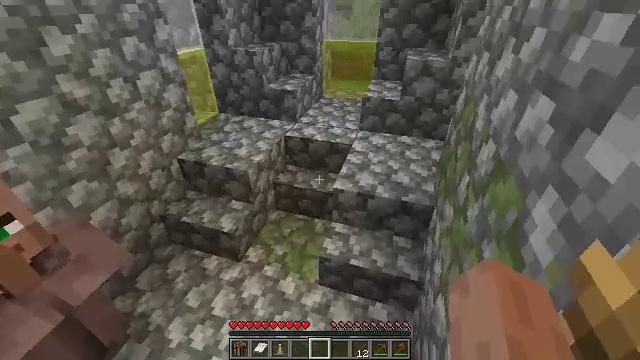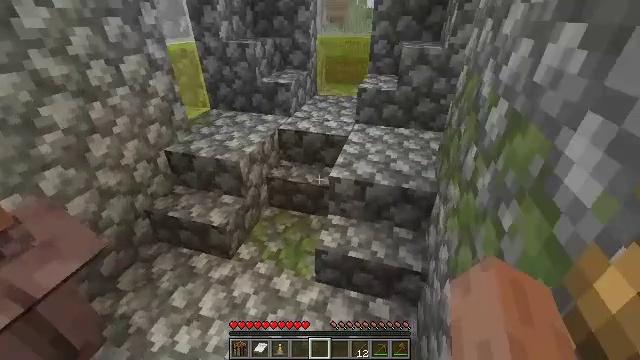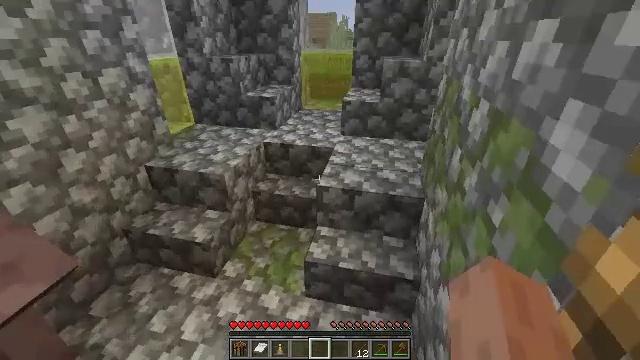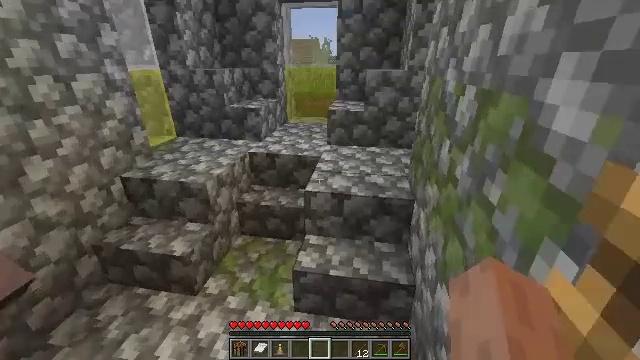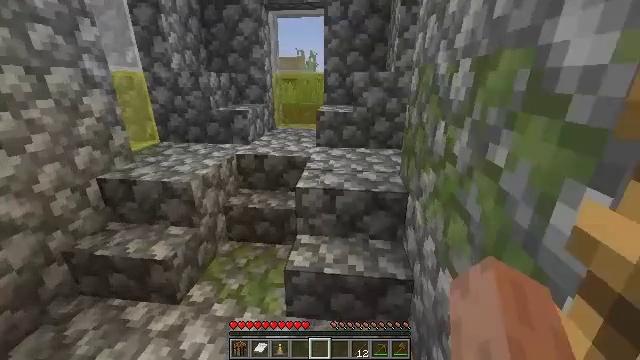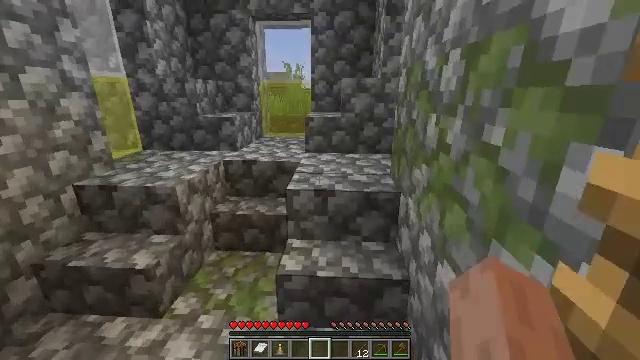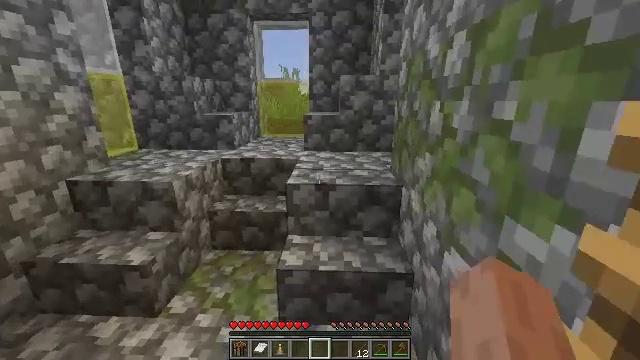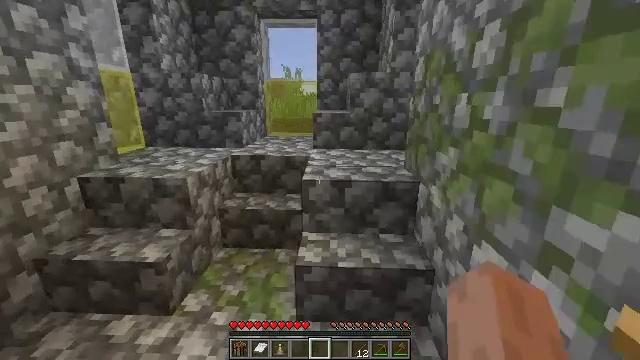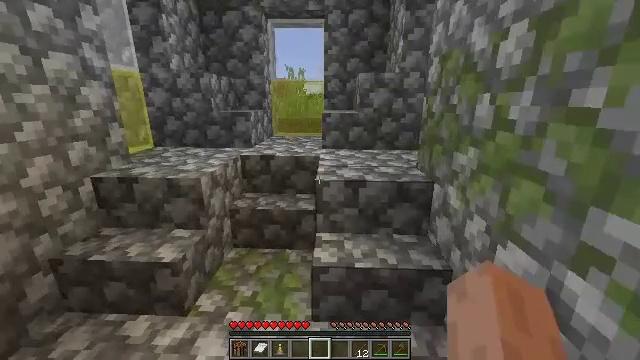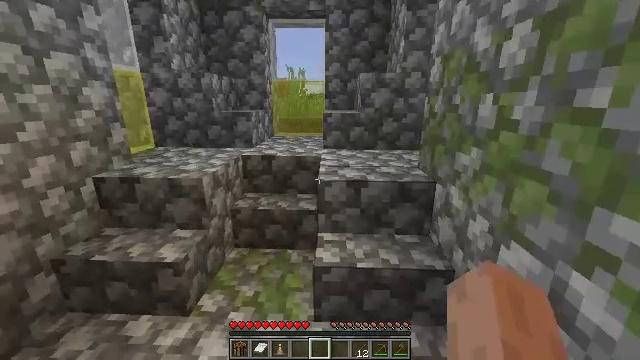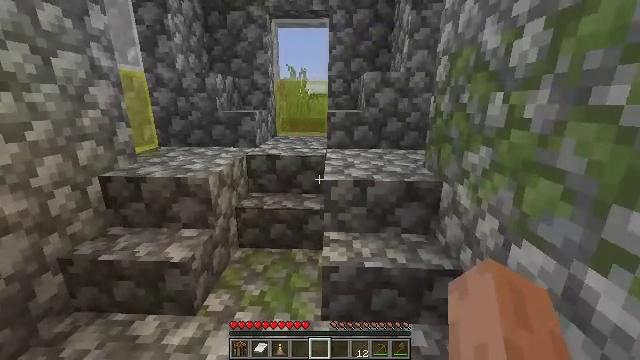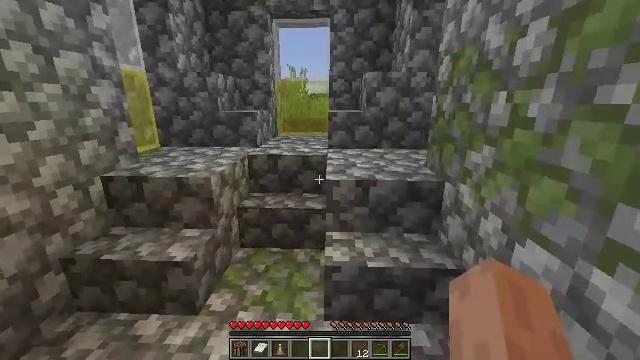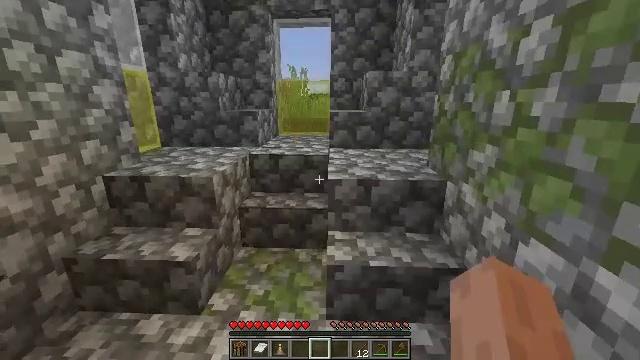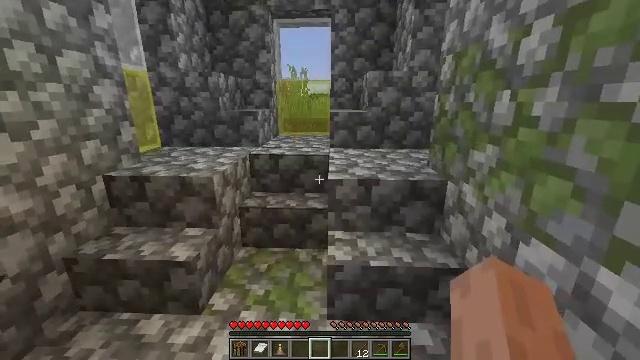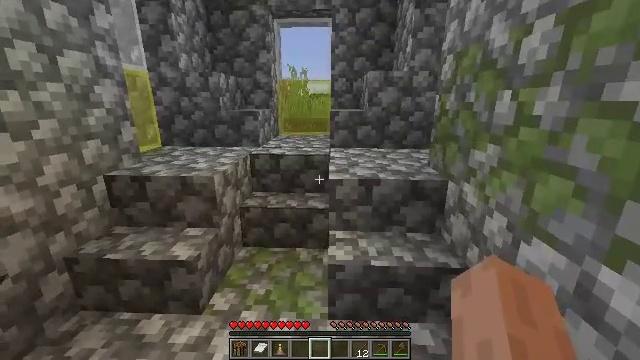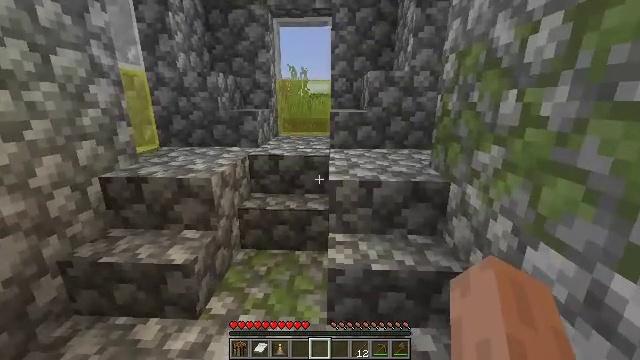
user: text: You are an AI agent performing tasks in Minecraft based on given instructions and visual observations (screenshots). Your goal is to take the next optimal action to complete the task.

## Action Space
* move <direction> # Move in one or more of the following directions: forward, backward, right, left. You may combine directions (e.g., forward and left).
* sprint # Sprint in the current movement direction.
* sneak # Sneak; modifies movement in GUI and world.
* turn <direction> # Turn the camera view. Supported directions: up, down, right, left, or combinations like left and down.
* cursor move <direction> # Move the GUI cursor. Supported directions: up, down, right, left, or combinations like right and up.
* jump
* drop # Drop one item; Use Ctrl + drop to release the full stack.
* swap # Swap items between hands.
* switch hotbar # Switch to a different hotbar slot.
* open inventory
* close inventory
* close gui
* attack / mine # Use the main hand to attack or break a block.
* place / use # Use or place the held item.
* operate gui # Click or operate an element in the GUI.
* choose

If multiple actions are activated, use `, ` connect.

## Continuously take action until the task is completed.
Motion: motion action
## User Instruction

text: Break the cobblestone stairs for materials.
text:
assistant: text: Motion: turn right and up
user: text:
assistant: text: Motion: turn right and up
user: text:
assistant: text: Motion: move left, turn right and up
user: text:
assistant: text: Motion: move left, turn right and up
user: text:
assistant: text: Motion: move left, turn right and up
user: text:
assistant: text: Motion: move left, turn up
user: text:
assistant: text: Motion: move left
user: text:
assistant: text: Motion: no_op
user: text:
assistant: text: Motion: no_op
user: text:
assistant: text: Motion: no_op
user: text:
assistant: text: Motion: no_op
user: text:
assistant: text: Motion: no_op
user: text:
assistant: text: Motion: no_op
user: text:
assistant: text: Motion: no_op
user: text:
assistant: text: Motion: move forward
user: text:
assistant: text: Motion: move forward
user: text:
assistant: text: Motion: move forward
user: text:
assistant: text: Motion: move forward
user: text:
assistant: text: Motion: move forward, turn left and down
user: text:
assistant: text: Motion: move forward, turn left and down
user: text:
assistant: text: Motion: turn left and down
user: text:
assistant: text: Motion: turn left
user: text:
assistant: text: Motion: turn left
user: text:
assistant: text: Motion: turn right
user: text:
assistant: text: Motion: turn right
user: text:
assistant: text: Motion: turn right and down
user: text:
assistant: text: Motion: turn right
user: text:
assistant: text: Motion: no_op
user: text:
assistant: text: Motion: no_op
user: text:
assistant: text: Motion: turn right